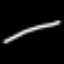
Label: line